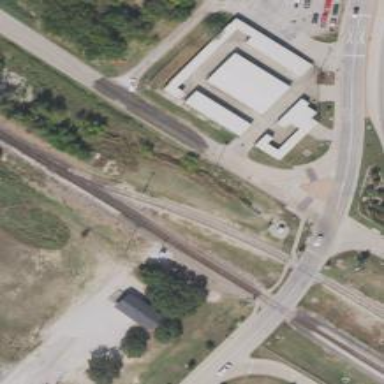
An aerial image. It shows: Railway siding with rails.